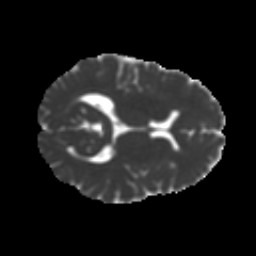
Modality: MD
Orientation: axial
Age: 16
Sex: female
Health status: ill
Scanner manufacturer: ge
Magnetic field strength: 3 T
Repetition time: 6.776 s
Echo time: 0.0794 s